Current action and preconditions to check: trajectory_clear

Your task: For each precondition in the list above, predict whether it will hold at this action.

Consider the current scene as observed from the mobile robot's camera, and analyze the predicted future states of all dynamic agents (e.g., people, animals, vehicles, or any moving entities) within the NEXT SECOND.

IMPORTANT: Only answer "very likely" if you are absolutely certain—based on strong, clear evidence—that a dynamic agent will violate the precondition in the predicted future state. Do NOT answer "very likely" for unlikely, ambiguous, or low-probability risks.

Ask yourself for each precondition: Is there a high probability, with clear and convincing evidence, that the predicted future states of any dynamic agent will interfere with the predicted future state of the currently executing action within the NEXT SECOND, causing that precondition to fail?

Assess the risk level based on these predictions. Use "likely" or "very likely" if motions create a clear risk of interference.

Use "neutral" or "improbable" if agents are nearby but their predicted paths are clearly diverging or non-conflicting.

Failure Risk Categories: "very improbable", "improbable", "neutral", "likely", "very likely"

Answer Format: Output ONLY the probability_of_failure value from these categories: "very improbable", "improbable", "neutral", "likely", "very likely"

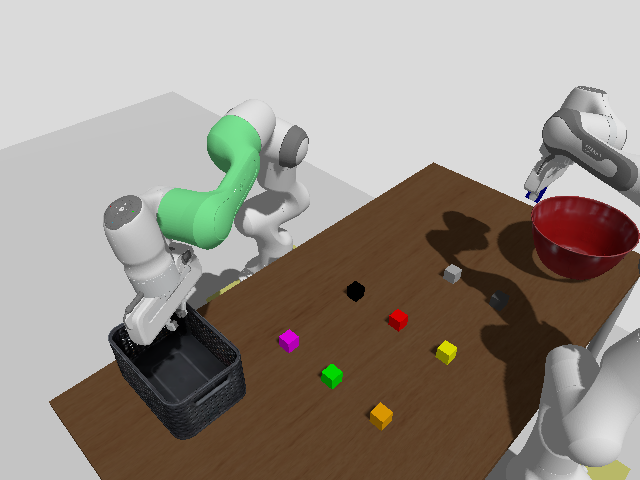

Answer: very improbable